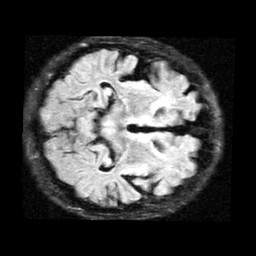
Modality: FLAIR
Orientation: axial
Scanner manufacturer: siemens
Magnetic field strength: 1.5 T
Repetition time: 9.11 s
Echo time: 0.111 s